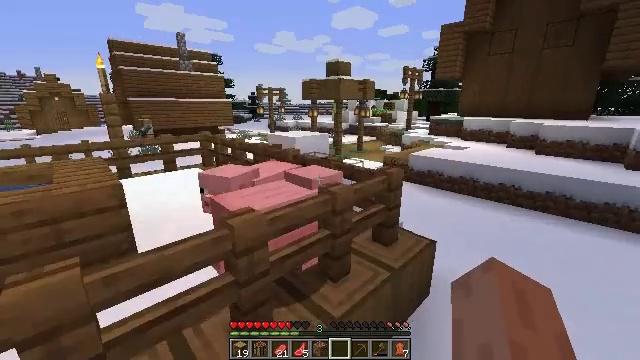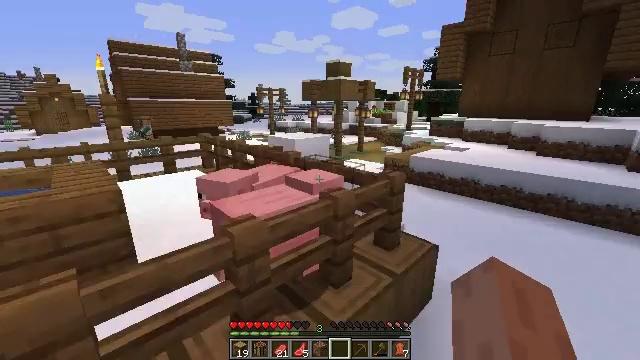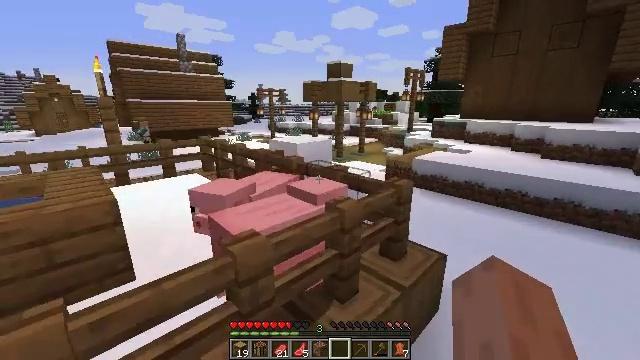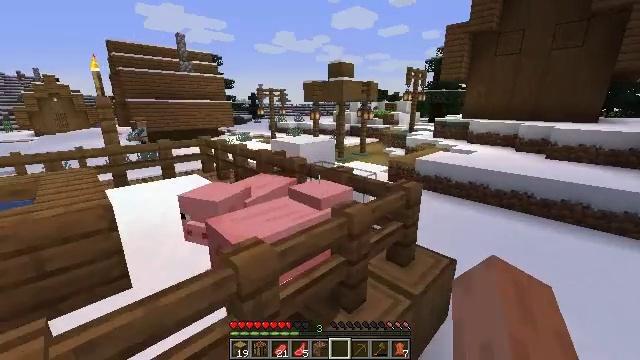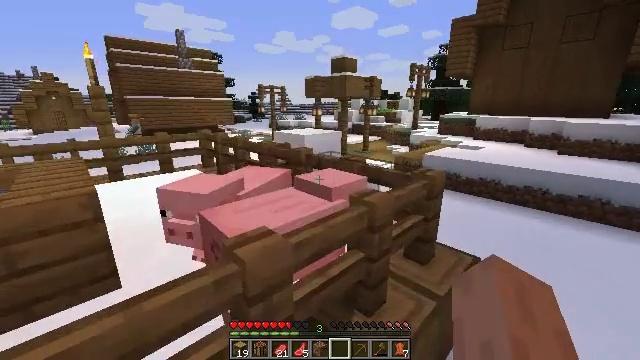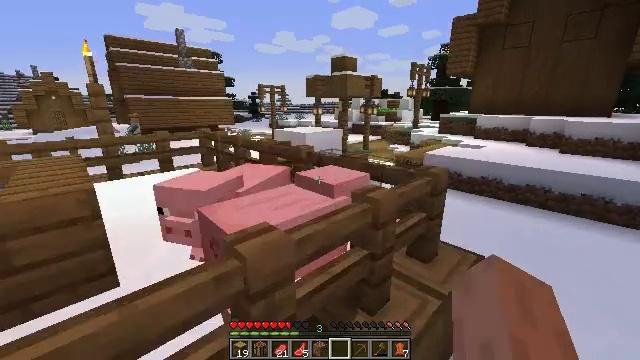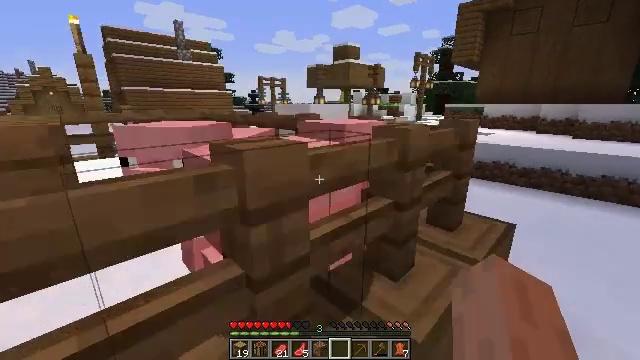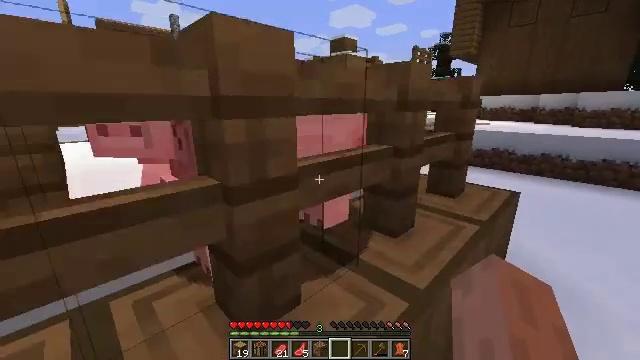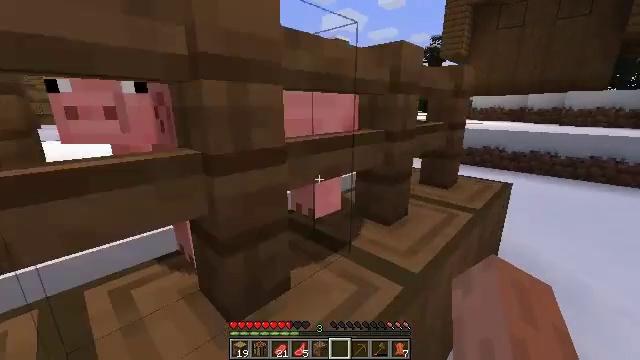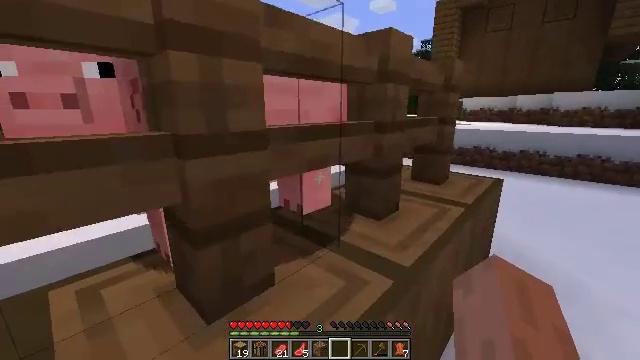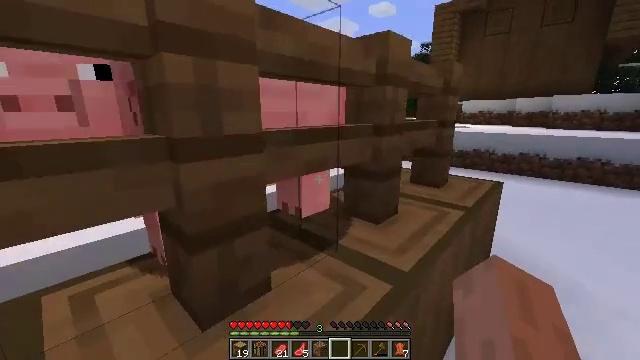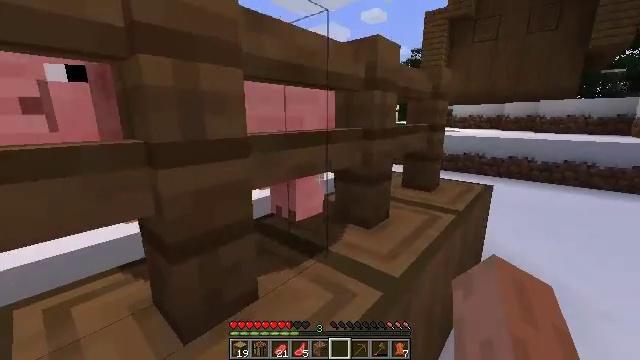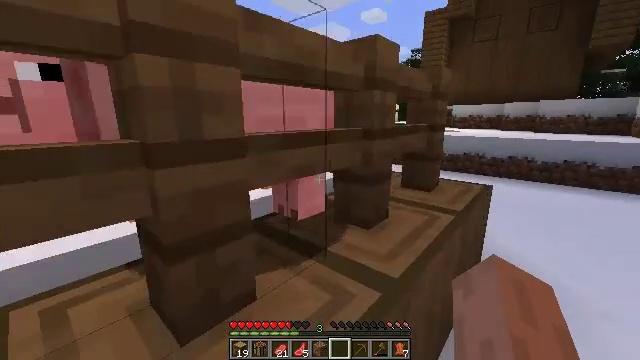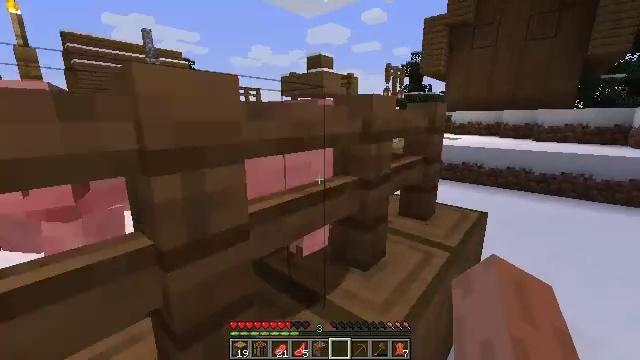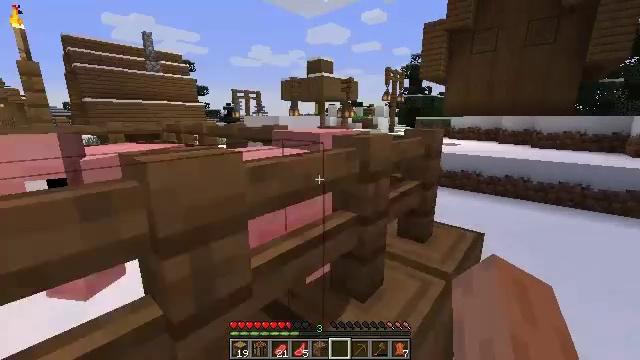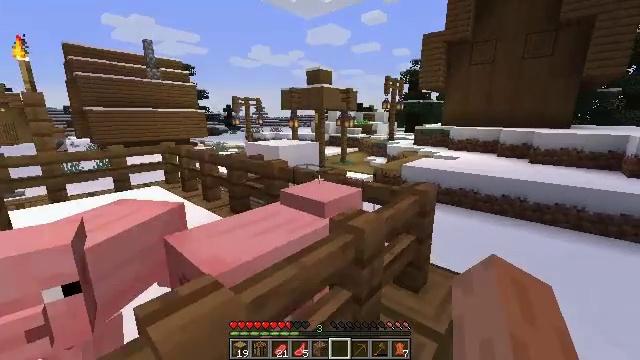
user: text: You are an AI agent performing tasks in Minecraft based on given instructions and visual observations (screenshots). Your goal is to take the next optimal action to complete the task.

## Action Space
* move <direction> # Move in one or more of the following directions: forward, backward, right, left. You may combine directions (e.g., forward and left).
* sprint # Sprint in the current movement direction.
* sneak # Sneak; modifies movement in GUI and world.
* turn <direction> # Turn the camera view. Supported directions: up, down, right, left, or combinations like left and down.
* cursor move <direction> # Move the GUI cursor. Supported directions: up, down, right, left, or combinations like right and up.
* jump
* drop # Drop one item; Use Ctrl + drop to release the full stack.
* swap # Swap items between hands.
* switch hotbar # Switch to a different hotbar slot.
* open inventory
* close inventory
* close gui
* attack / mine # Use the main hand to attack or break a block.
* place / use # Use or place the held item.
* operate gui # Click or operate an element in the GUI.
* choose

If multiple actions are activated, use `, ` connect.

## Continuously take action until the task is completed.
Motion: motion action
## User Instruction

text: Gather the pink bed into your inventory.
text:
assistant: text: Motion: move forward and move left, jump
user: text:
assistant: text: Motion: move forward and move left, jump
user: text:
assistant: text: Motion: move forward and move left
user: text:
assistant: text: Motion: move forward and move left
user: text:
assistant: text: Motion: move forward and move left
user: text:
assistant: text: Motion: move forward
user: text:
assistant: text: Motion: no_op
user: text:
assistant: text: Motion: turn right
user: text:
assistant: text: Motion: turn right
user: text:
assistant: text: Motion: no_op
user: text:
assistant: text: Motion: turn right
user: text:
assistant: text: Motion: no_op
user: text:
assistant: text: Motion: jump
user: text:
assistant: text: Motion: move forward, jump
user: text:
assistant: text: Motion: move forward, jump
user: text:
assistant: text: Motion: move forward and move left, jump
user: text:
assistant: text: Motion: move forward and move left, jump
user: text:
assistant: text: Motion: move forward and move left
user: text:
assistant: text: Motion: move forward and move left
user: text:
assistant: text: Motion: move forward and move left
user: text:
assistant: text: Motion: move forward and move left
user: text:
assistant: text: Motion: no_op
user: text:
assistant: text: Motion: no_op
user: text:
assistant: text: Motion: no_op
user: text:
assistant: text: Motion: no_op
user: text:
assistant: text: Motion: no_op
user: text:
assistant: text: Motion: no_op
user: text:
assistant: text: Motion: no_op
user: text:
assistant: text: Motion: no_op
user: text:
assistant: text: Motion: no_op